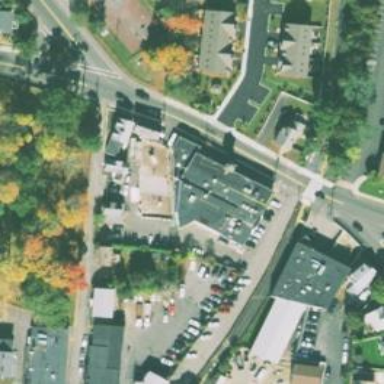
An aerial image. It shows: Supermarket.